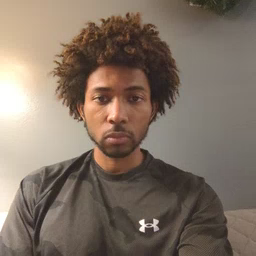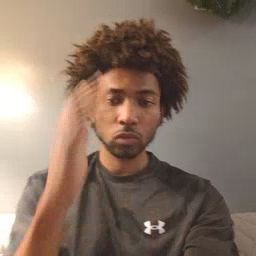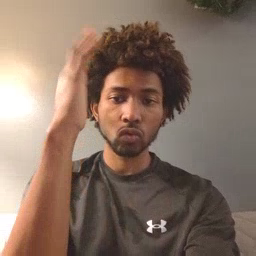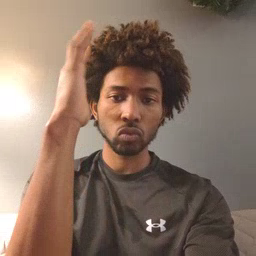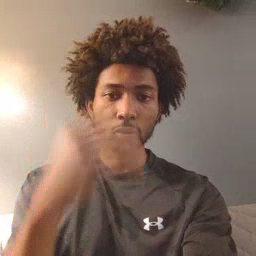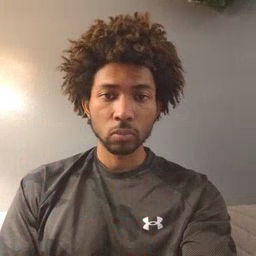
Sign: tree